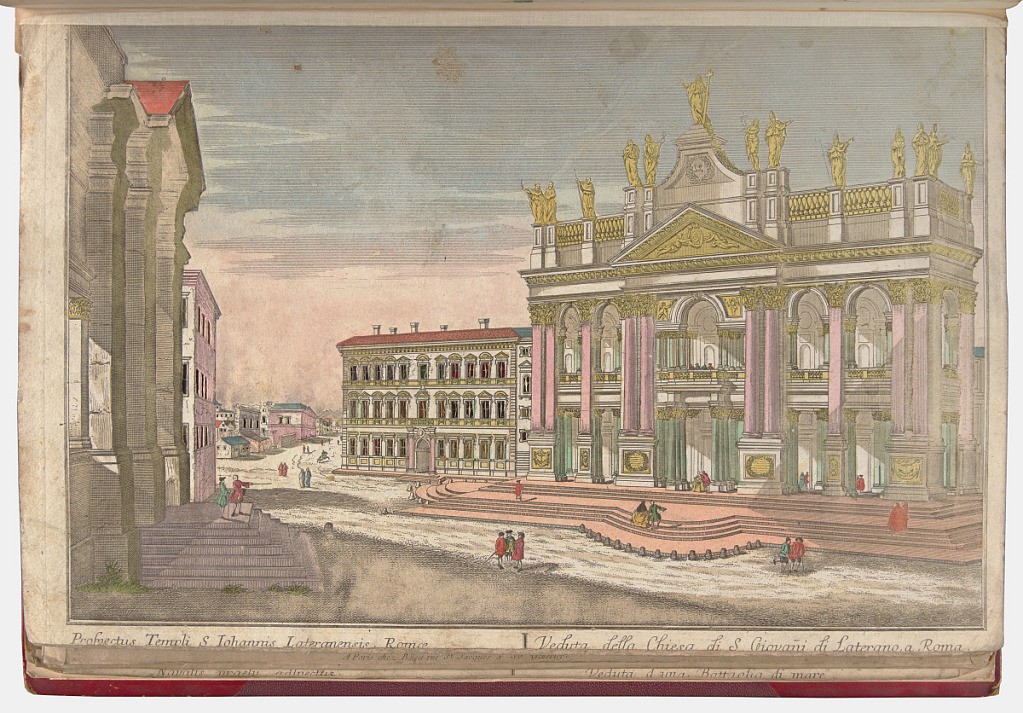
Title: Prospectus Templi S. Iohannis Romae (View of Saint John Lateran Basilica in Rome)
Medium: Hand-colored etching on paper; verso: blue paper and fabric adhered with thread
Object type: Bound print
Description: Perspective view of Saint John Latern Basilica in Rome. The façade of the church dominates the right side, lined with columns and topped with golden statues. A building extends to the left of the basilica, featuring cut-out windows with fabric and thread visible though the openings. Pairs of pedestrians are scattered around the open street, and a blue sky fills the upper margin, fading into a soft pink. Printed along bottom margin: Prospectus Templi S. Iohannis Romae / Veduta della Chiesa di S. Giovani di Laterano, a Roma.

Verso: Patches of blue paper covering colored fabric, slightly visible through the paper. Printed label: Vue perspective de linterieur de la Superbe Eglise de St. Jean de Latran à Rome.